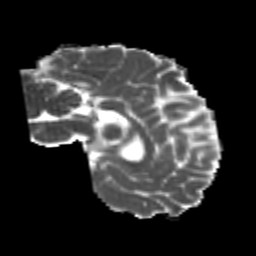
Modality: MD
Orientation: sagittal
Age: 23
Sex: male
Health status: healthy
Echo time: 0.074 s